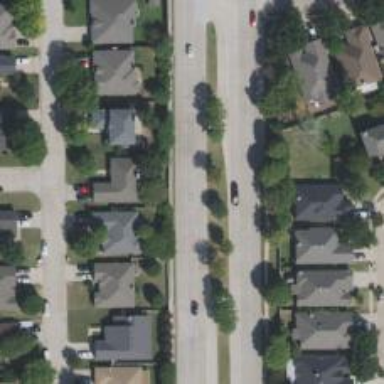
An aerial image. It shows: Secondary road.